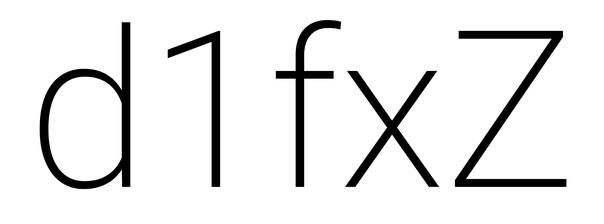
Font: Roboto_ExtraLight